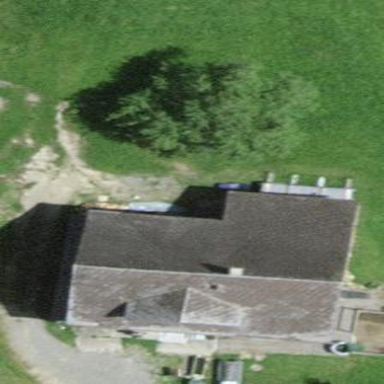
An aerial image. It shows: Gabled roof farm building.